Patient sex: F
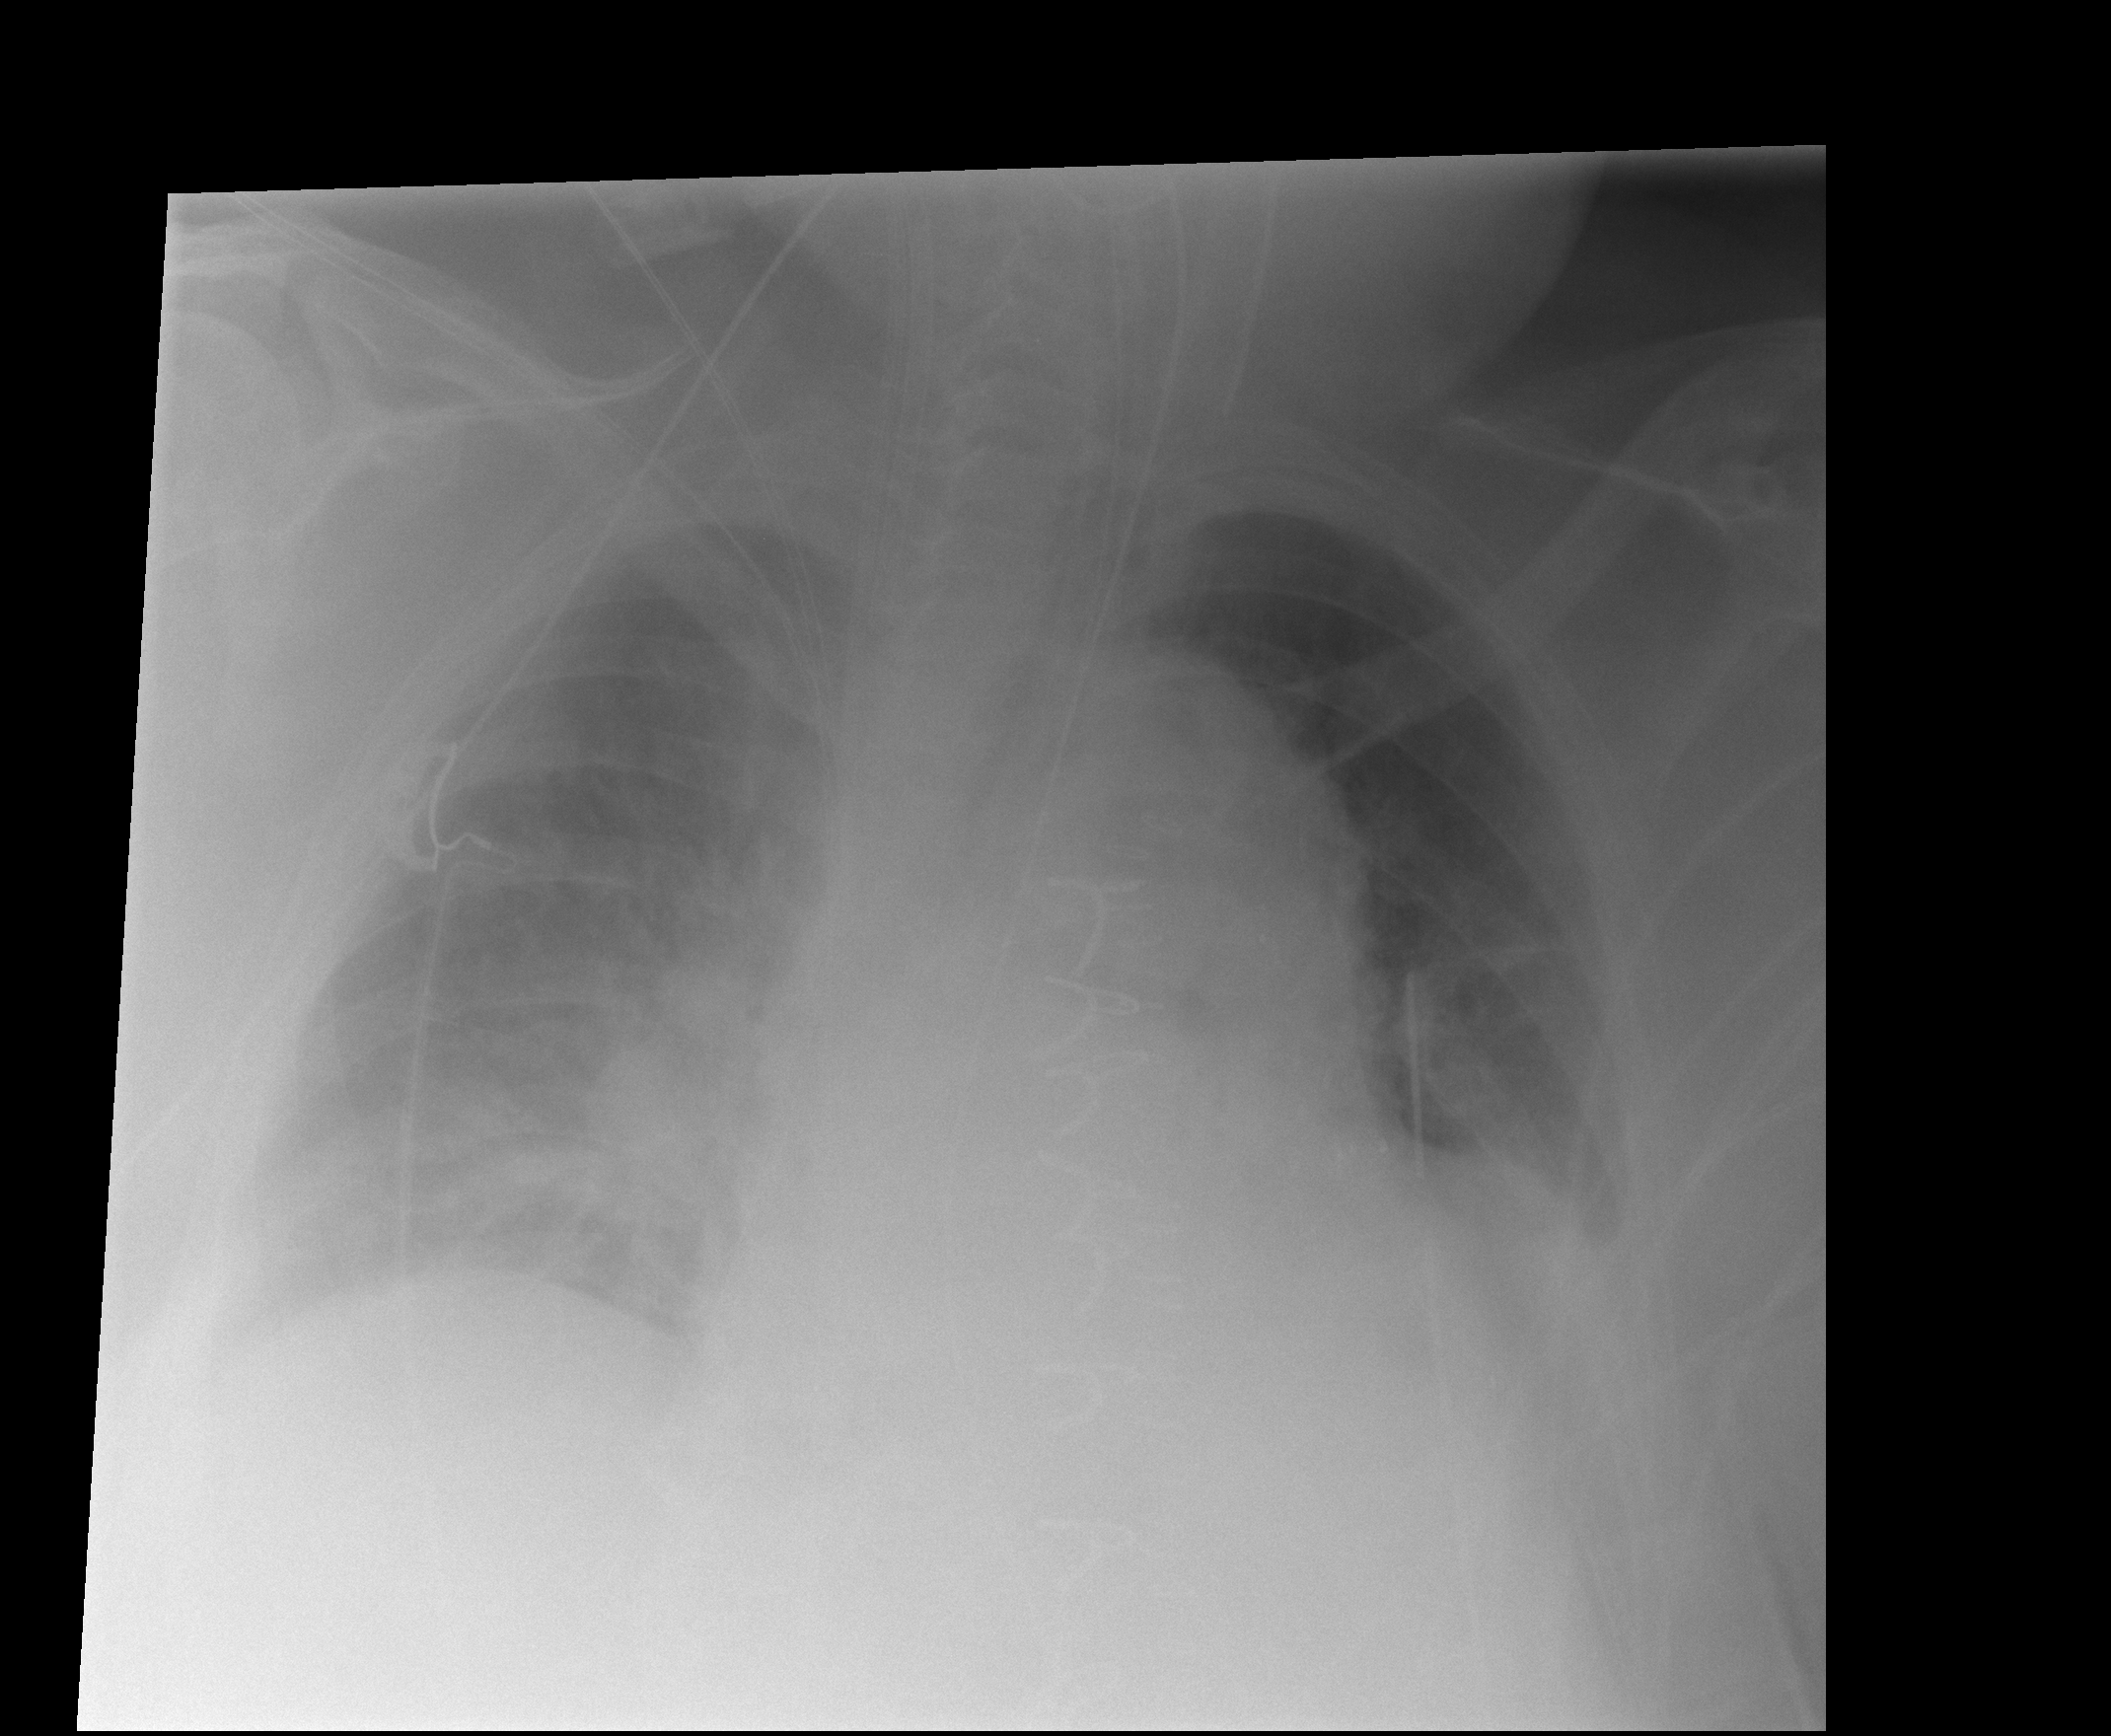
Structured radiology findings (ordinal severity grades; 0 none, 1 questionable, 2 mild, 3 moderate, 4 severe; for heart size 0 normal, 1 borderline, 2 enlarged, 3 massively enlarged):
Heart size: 2
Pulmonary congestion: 2
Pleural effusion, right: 3
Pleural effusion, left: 2
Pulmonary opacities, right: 2
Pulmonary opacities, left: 0
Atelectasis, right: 3
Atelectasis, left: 2